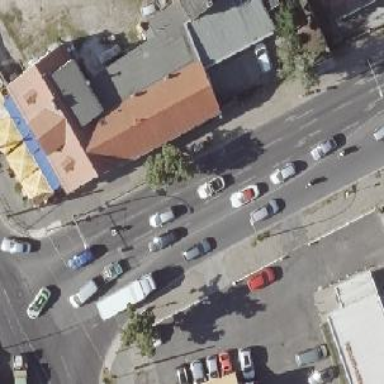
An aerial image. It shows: Driving school.